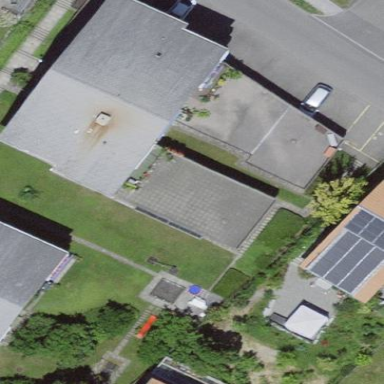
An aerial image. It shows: Residential building.